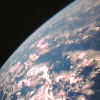
Label: cloud